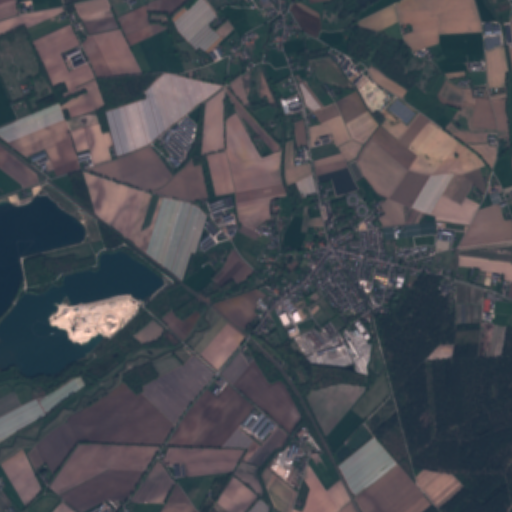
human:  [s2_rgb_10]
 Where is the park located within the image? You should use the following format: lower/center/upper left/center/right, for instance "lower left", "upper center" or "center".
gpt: The park is located in the center right of the image.
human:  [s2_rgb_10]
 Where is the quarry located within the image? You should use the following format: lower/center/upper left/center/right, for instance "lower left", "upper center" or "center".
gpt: The quarry is located in the lower left of the image.
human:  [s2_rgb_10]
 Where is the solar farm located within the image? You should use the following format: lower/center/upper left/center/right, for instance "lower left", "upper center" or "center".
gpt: The solar farm is located in the upper right of the image.
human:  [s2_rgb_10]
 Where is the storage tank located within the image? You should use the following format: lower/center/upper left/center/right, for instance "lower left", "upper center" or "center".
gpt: The storage tank is located in the lower right of the image.
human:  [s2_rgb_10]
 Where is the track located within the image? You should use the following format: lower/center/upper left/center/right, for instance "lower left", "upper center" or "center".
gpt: There is no track in the image.